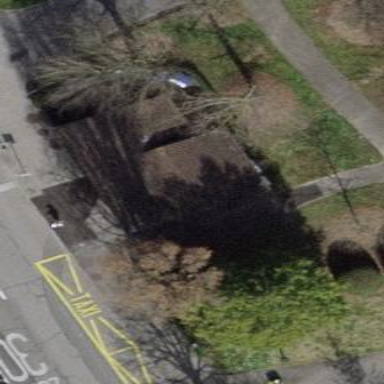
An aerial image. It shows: View of roof of building.